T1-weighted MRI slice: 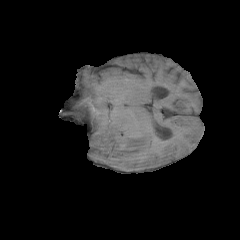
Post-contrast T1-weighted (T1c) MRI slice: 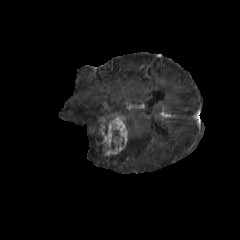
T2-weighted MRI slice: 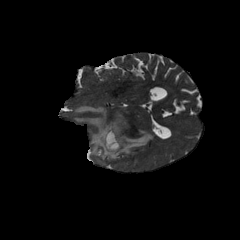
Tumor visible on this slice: yes